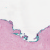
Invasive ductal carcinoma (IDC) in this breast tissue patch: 0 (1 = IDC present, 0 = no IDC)